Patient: sex M, age 76
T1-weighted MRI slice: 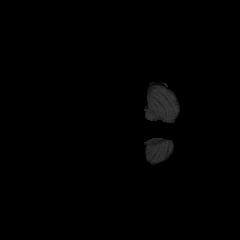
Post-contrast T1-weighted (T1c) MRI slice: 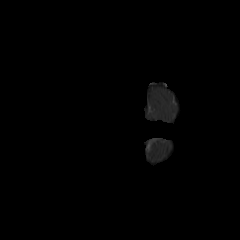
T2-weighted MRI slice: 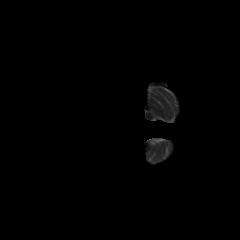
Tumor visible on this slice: no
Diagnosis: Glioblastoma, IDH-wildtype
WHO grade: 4